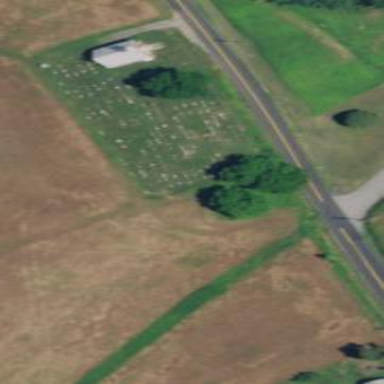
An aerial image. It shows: Cemetery.